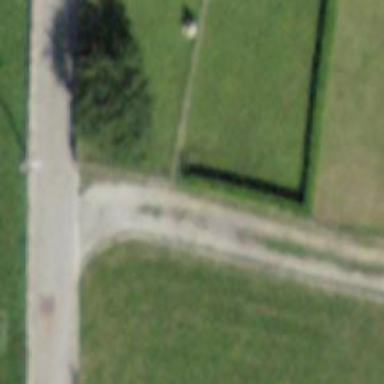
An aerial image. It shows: Unpaved driveway designed for service vehicles.